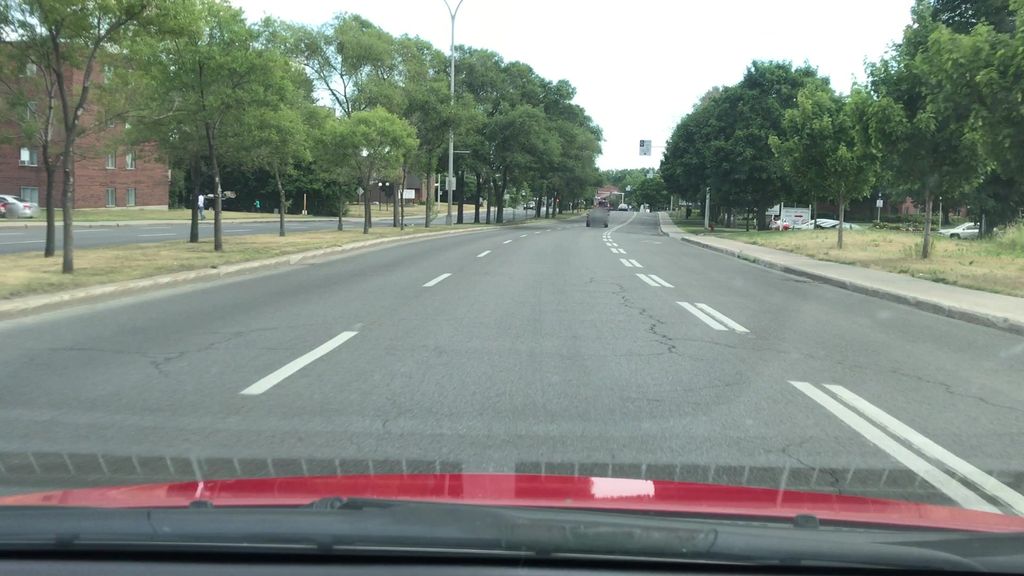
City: montreal